Question: My problem is in view...Please give me new view which suits my database and action.
My details table:

Passing request id using html action link:
'''
@Html.ActionLink(item.Request_ID, "Details",new { requestid = item.Request_ID },null )
'''
clicking on the link we should get details corresponding to the link from database.
Action method:
'''
public ActionResult Details(string requestid)
{
var entities = new EmployDBEntities1();
var detailsModel = entities.Details.Single(e => e.Id == requestid);
return View(detailsModel);
//return View(entities.Details.ToList());
}
'''
Hope my problem is returning view and designing view. My requirement is I want details for particular id and should display them in the below designed view. I am able to check the ids in var details model and then I have to read remaining fields from databse and disply the fields in my view.I am notable to do it. Please help me.
## View:
'''
model IEnumerable<Approvals.Models.Detail>
@{
ViewBag.Title = "Details";
//Layout = "~/Views/Shared/_Layout.cshtml";
}
@section Header {
@Html.ActionLink("Back", "PendingRequests", "Account", null, new { data_icon = "arrow-l", data_rel = "back" })
<h1>@ViewBag.Title</h1>
@Html.ActionLink("Log Off", "LogOff")
}
<head>
<link href="~/StyleSheet1.css" rel="stylesheet" type="text/css" />
</head>
<div data-role="collapsible" data-theme="b" data-content-theme="b">
<h3>Employee Details</h3>
<table class="td3">
@foreach (var item in Model) {
<tr>
<td>Employee ID</td>
<td>@Html.Encode(item.EmpID)</td>
</tr>
<tr>
<td>Short ID</td>
<td>
@Html.Encode(item.ShortID)
</td>
</tr>
<tr>
<td>Grade</td>
<td>@Html.Encode(item.Grade)</td>
</tr>
<tr>
<td>Vertical</td>
<td>@Html.Encode(item.Vertical)</td>
</tr>
<tr>
<td>Vertical Head</td>
<td>@Html.Encode(item.VerticalHead)</td>
</tr>
<tr>
<td>L1 Manager</td>
<td>@Html.Encode(item.L1_Manager)</td>
</tr>
<tr>
<td>L2 Manager</td>
<td>@Html.Encode(item.L2_Mnager)</td>
</tr>
<tr>
<td>CostCentre</td>
<td>@Html.Encode(item.CostCentre)</td>
</tr>
}
</table>
</div>
'''
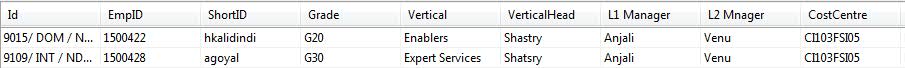
Answer: '''
model Approvals.Models.Detail
@{
ViewBag.Title = "Details";
//Layout = "~/Views/Shared/_Layout.cshtml";
}
@section Header {
@Html.ActionLink("Back", "PendingRequests", "Account", null, new { data_icon = "arrow-l", data_rel = "back" })
<h1>@ViewBag.Title</h1>
@Html.ActionLink("Log Off", "LogOff")
}
<head>
<link href="~/StyleSheet1.css" rel="stylesheet" type="text/css" />
</head>
<div data-role="collapsible" data-theme="b" data-content-theme="b">
<h3>Employee Details</h3>
<table class="td3">
<tr>
<td>Employee ID</td>
<td>@Html.Encode(Model.EmpID)</td>
</tr>
<tr>
<td>Short ID</td>
<td>
@Html.Encode(Model.ShortID)
</td>
</tr>
<tr>
<td>Grade</td>
<td>@Html.Encode(Model.Grade)</td>
</tr>
<tr>
<td>Vertical</td>
<td>@Html.Encode(Model.Vertical)</td>
</tr>
<tr>
<td>Vertical Head</td>
<td>@Html.Encode(Model.VerticalHead)</td>
</tr>
<tr>
<td>L1 Manager</td>
<td>@Html.Encode(Model.L1_Manager)</td>
</tr>
<tr>
<td>L2 Manager</td>
<td>@Html.Encode(Model.L2_Mnager)</td>
</tr>
<tr>
<td>CostCentre</td>
<td>@Html.Encode(Model.CostCentre)</td>
</tr>
</table>
</div>
'''